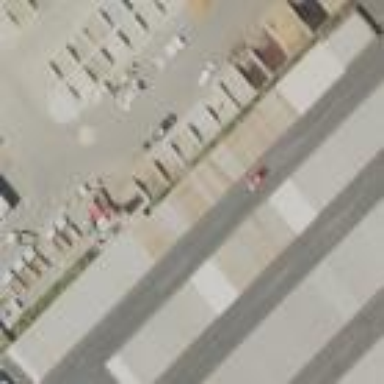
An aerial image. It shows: Building that serves as storage rental shop.